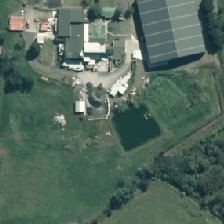
Land cover: urban_build_up